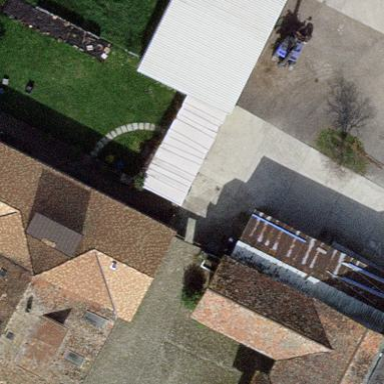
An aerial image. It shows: Farm building.